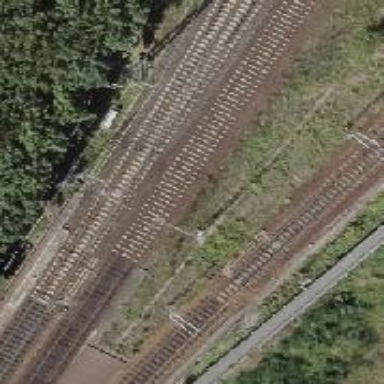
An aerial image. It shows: Railway milestone with catenary mast.